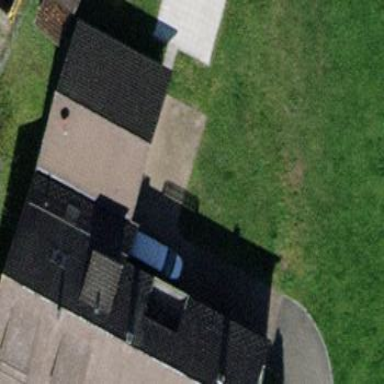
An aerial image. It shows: Gabled roof farm building.